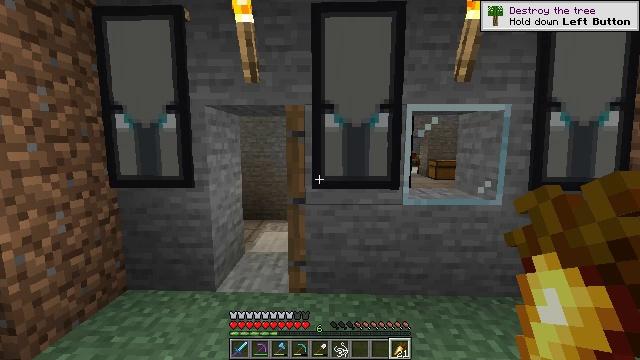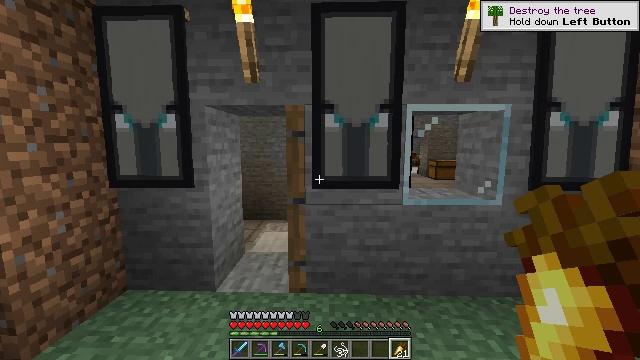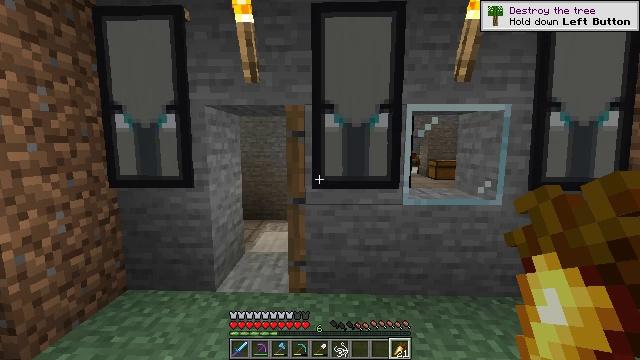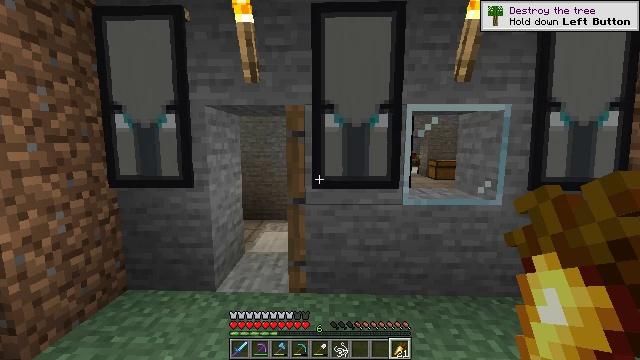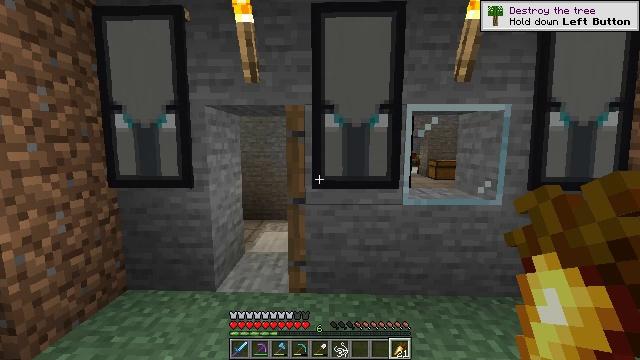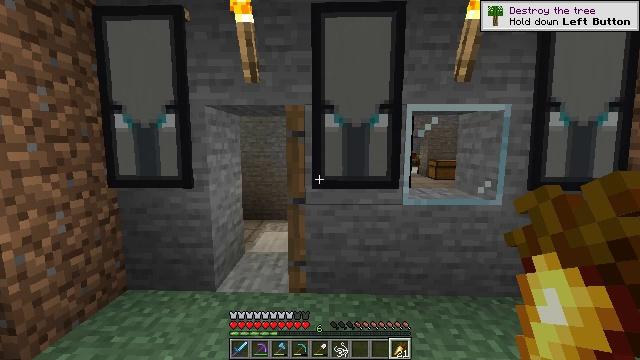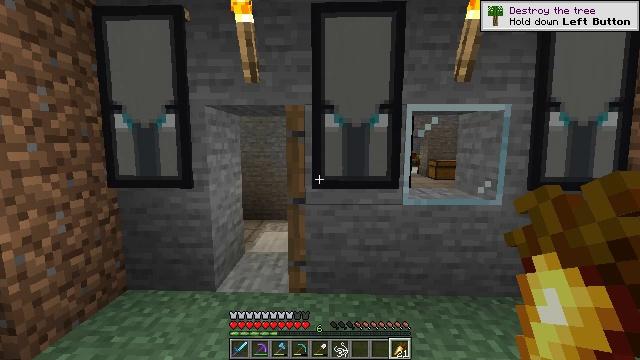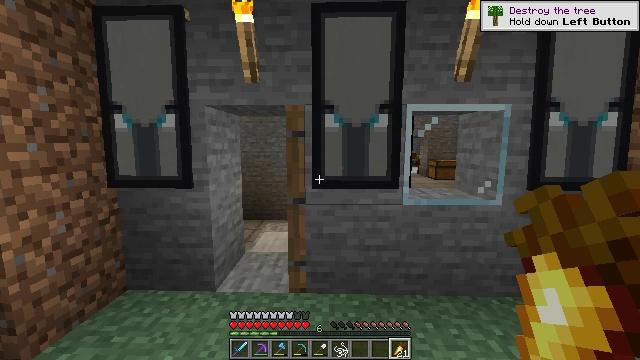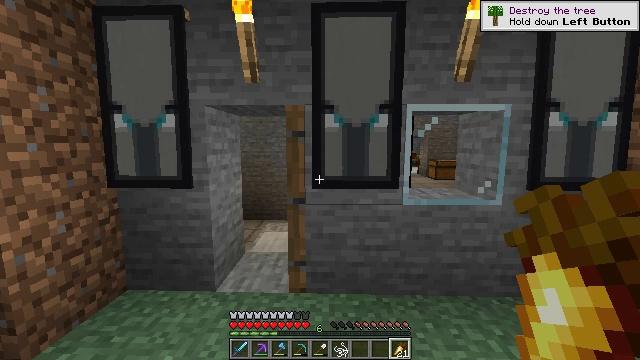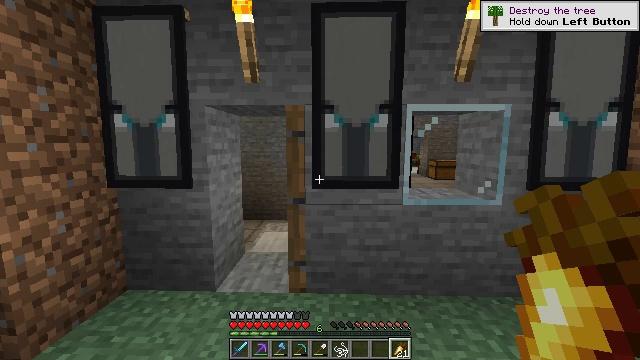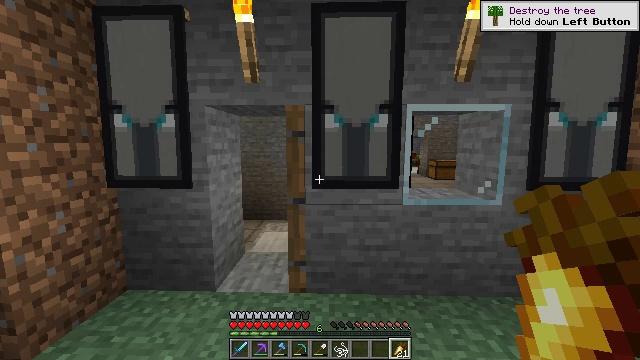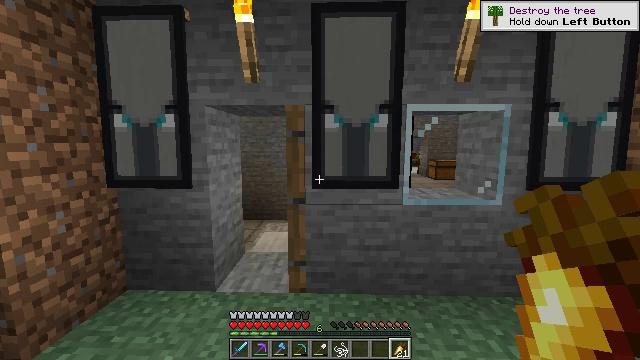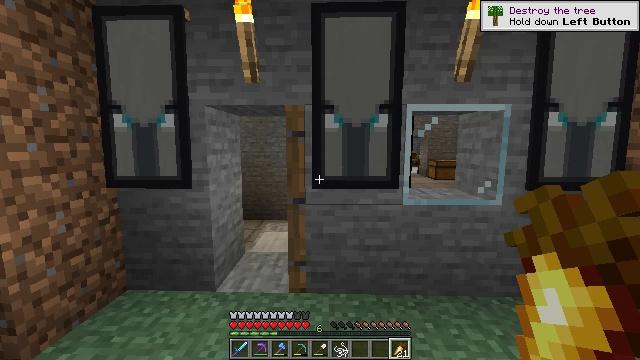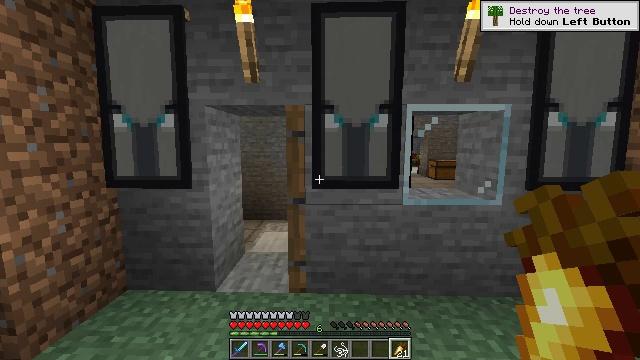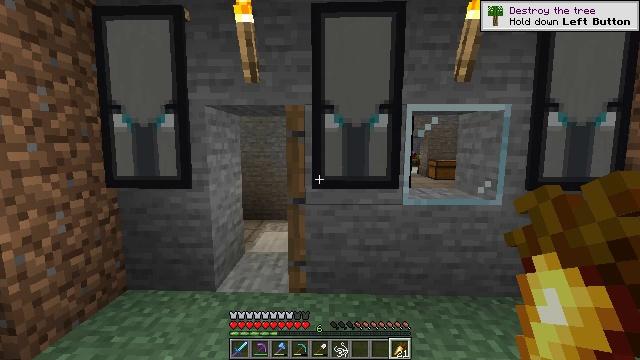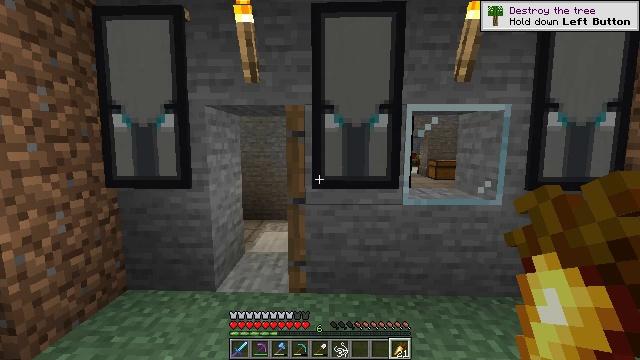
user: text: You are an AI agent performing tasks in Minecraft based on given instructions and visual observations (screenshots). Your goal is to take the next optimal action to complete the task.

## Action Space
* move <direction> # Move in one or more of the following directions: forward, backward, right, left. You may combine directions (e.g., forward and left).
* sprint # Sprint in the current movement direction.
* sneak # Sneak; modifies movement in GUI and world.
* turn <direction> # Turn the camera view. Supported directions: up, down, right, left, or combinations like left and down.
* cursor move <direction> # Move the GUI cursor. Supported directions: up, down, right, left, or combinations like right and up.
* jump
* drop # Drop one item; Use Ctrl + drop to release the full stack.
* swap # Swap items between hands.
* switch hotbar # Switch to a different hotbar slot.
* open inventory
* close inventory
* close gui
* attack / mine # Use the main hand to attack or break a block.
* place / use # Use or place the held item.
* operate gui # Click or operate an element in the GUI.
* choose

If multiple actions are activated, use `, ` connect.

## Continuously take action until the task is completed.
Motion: motion action
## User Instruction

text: Craft a smooth stone.
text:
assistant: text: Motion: no_op
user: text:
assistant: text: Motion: no_op
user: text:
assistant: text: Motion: no_op
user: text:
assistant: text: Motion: no_op
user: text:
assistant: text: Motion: no_op
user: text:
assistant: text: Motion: no_op
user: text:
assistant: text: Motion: no_op
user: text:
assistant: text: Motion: no_op
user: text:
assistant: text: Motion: no_op
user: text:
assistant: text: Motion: no_op
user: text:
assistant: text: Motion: no_op
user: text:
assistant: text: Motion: no_op
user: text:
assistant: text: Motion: no_op
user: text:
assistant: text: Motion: no_op
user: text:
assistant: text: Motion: no_op
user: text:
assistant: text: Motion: no_op
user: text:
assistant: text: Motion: no_op
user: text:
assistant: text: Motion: no_op
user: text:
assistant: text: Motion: no_op
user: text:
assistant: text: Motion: no_op
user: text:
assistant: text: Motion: no_op
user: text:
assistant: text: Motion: no_op
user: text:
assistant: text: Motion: no_op
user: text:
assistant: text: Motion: no_op
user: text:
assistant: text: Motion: no_op
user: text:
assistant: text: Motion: no_op
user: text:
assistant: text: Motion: no_op
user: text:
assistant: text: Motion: no_op
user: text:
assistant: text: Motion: no_op
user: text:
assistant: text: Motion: no_op